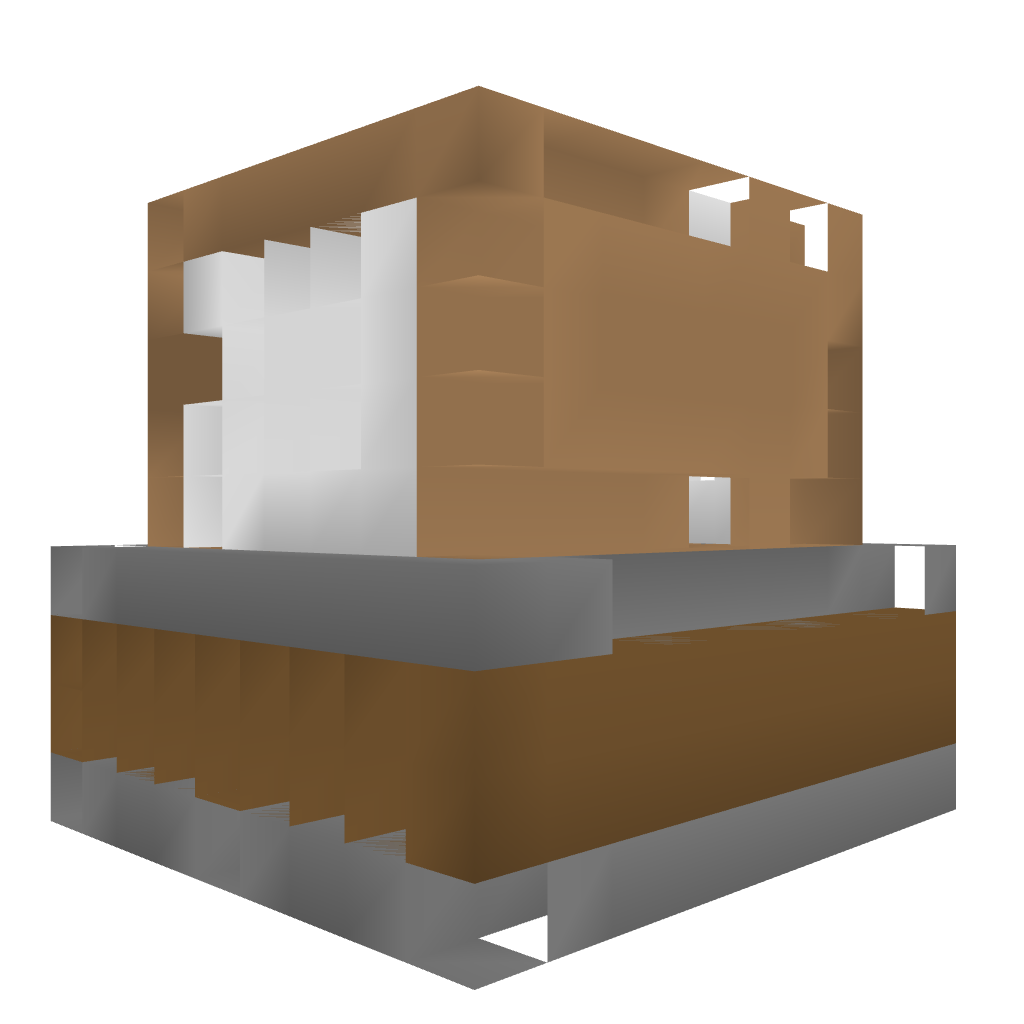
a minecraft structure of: Open Cafe cube house no roof 50% earth below house